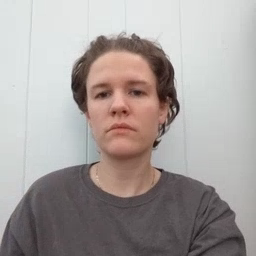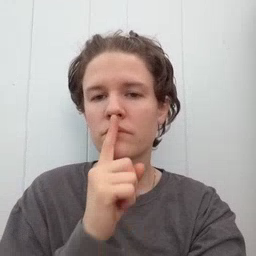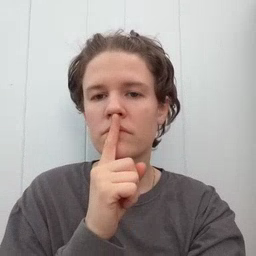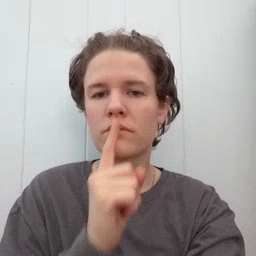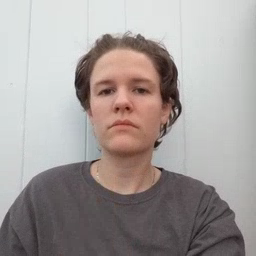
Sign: shhh